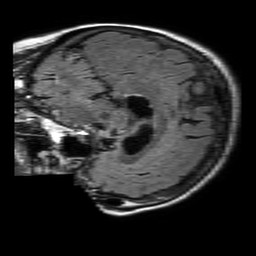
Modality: FLAIR
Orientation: sagittal
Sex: female
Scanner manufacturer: philips
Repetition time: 11 s
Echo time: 0.125 s